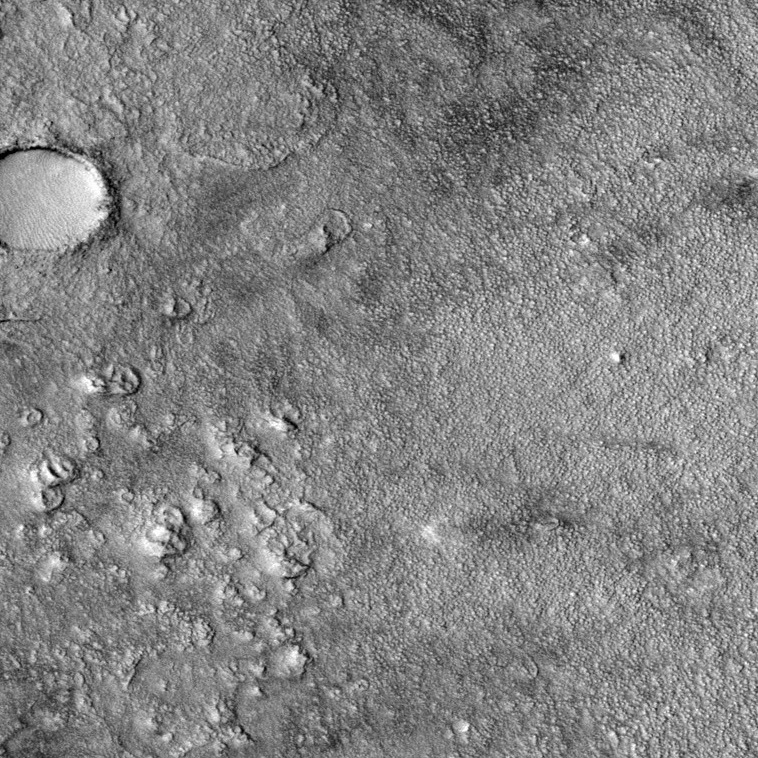
Label: dustdevil